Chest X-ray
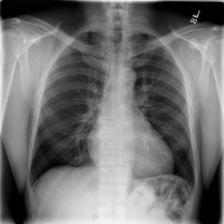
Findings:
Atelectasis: negative
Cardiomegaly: negative
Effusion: negative
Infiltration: positive
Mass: negative
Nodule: negative
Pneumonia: negative
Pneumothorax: negative
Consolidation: negative
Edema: negative
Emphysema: negative
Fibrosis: negative
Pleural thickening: negative
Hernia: negative